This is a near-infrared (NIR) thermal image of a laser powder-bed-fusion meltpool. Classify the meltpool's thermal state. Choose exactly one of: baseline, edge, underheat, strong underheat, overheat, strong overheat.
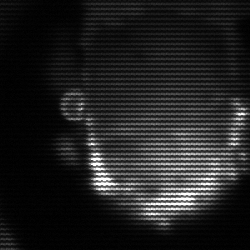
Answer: baseline